Interaction volume radius: 5 \u00c5
Interaction volume height: 40 \u00c5
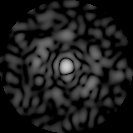
Disorder parameter: 0.8048